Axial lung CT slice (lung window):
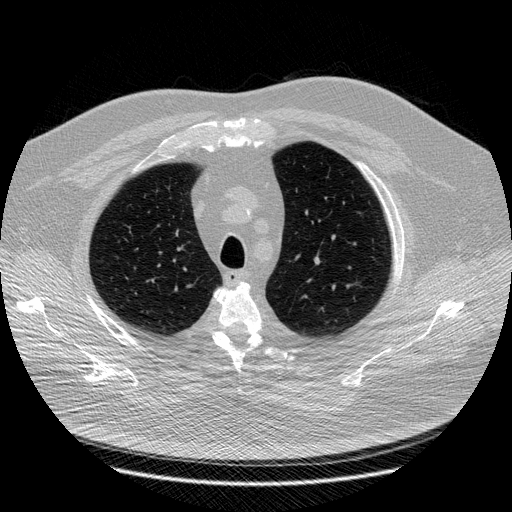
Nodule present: no